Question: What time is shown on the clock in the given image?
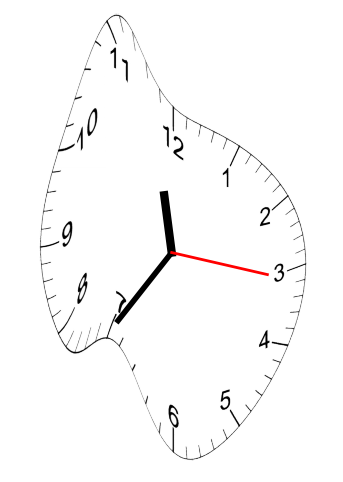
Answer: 11:35:16